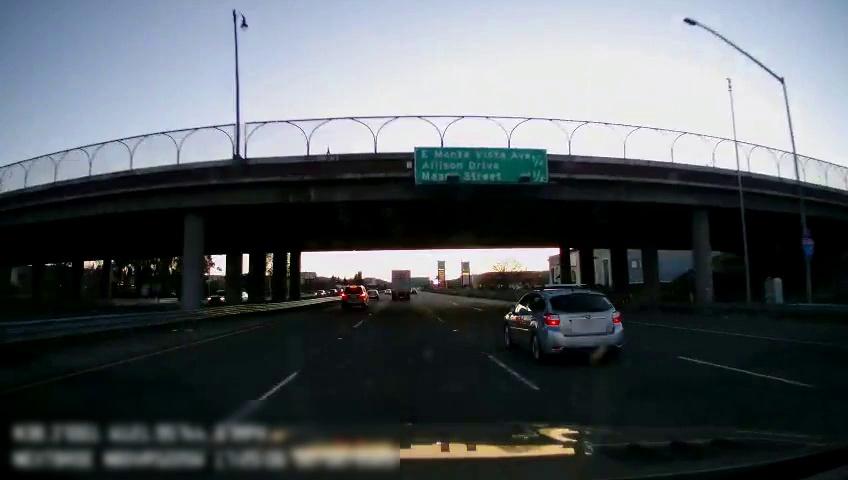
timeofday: Dusk/Dawn/Twilight
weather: Cloudy
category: Drivable Space
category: Vehicles | SUV
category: Vehicles | Car
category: Vehicles | Car
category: Vehicles | SUV
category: Vehicles | Car
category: Vehicles | SUV
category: Vehicles | Truck
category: Vehicles | SUV
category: Lanes | Alternate Lane
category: Lanes | Current Lane
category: Lanes | Current Lane
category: Lanes | Alternate Lane
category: Lanes | Alternate Lane
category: Traffic | Signs